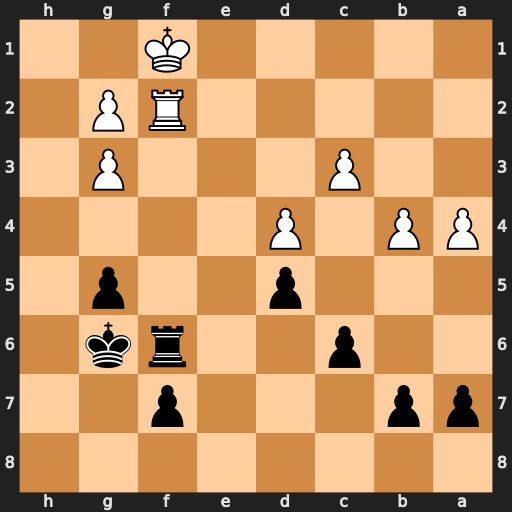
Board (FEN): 8/pp3p2/2p2rk1/3p2p1/PP1P4/2P3P1/5RP1/5K2
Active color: b
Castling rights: -
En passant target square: -
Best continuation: Rxf2+ Kxf2 Kh5